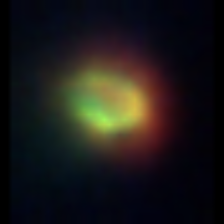
Taxon: NanoPlankton
Group: Other